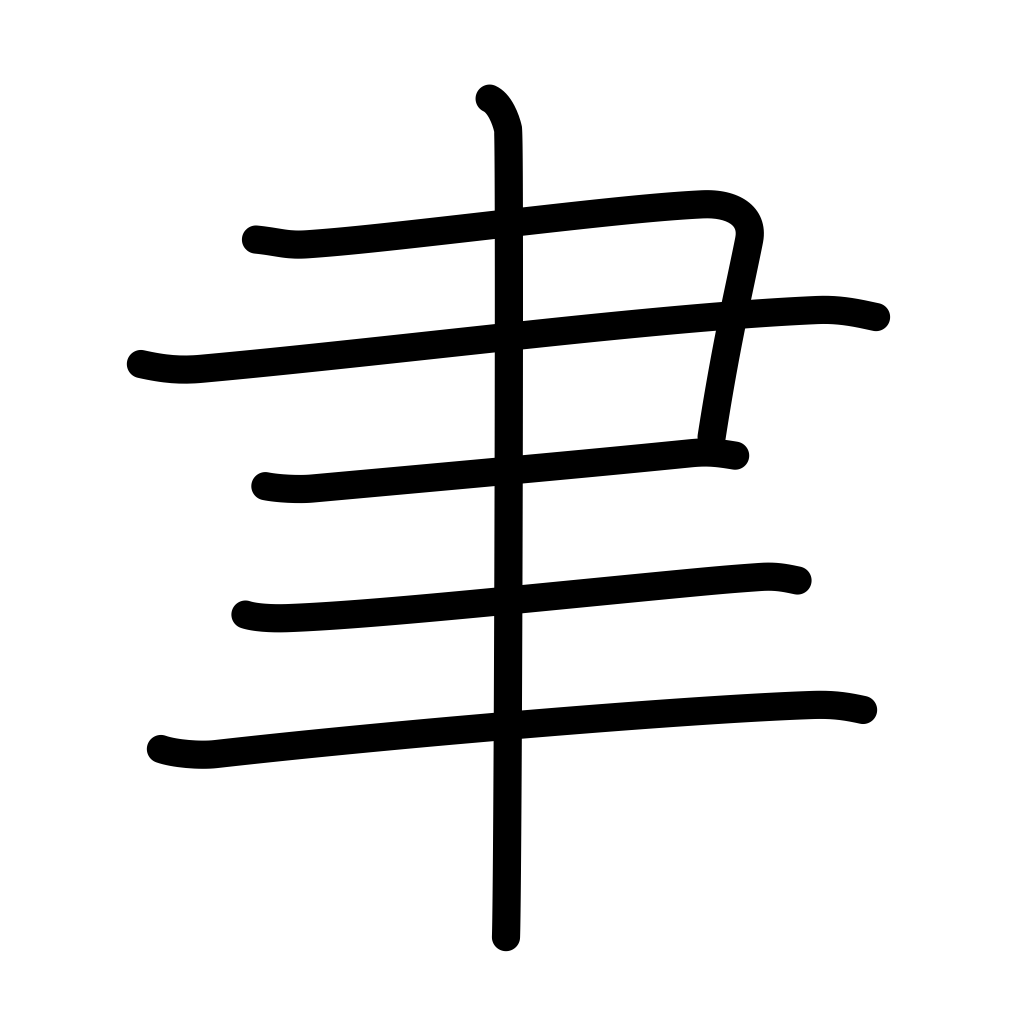
Meaning: brush, finally, self, relate, follow, here, fast